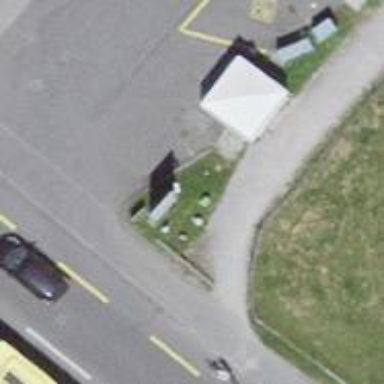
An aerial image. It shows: Charging station.